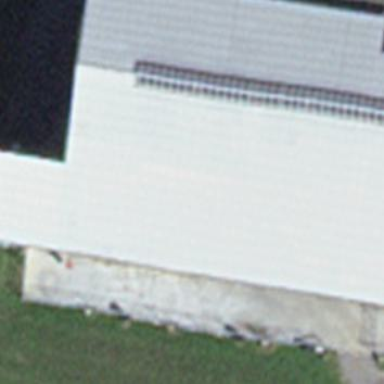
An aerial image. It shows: Cowshed building.